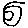
Label: circle